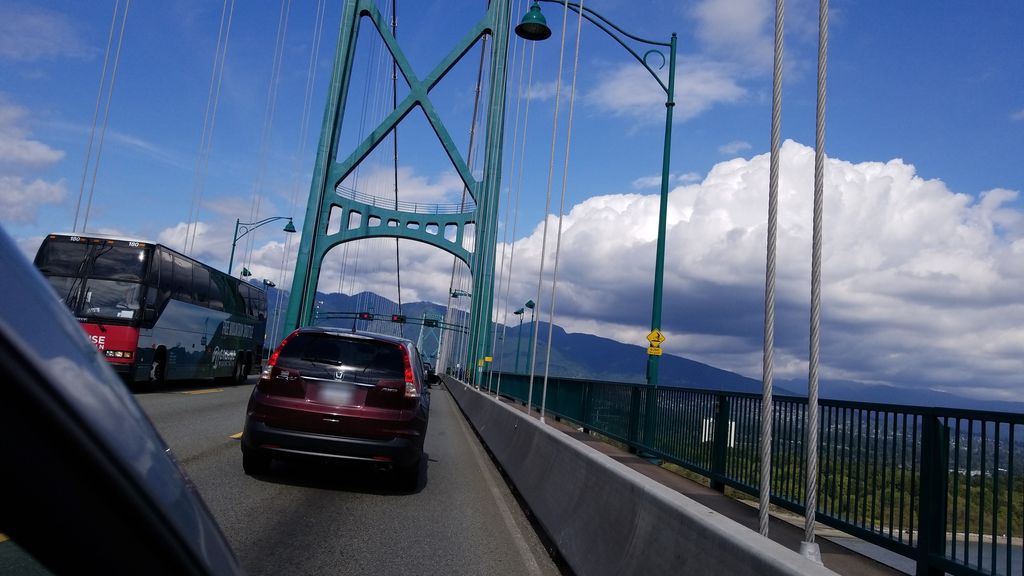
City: vancouver